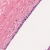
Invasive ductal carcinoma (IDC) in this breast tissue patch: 0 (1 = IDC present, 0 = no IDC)